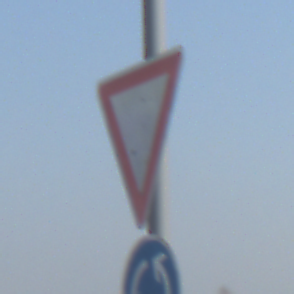
Verkehrszeichen: VorfahrtGewaehren
Zusatzzeichen unten: Kreisverkehr
Umgebung: Outdoor, Urban
Tageszeit: SunriseSunset
Wetter: Clear
Licht: Natural
Jahreszeit: NotSpecified
Kontrast: MediumContrast